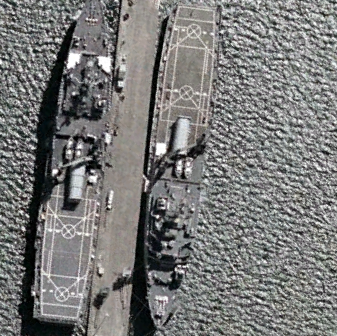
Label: combat